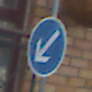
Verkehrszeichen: VorgeschriebeneVorbeifahrtLinks
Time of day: MorningAfternoon
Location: Outdoor (Urban)
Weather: Overcast
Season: NotSpecified
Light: Natural